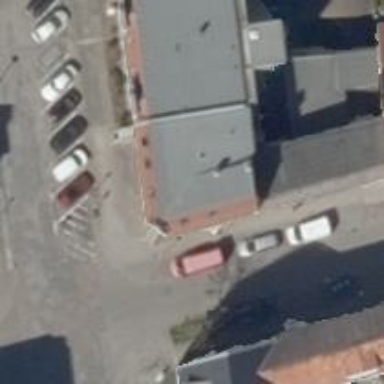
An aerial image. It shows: Bakery.